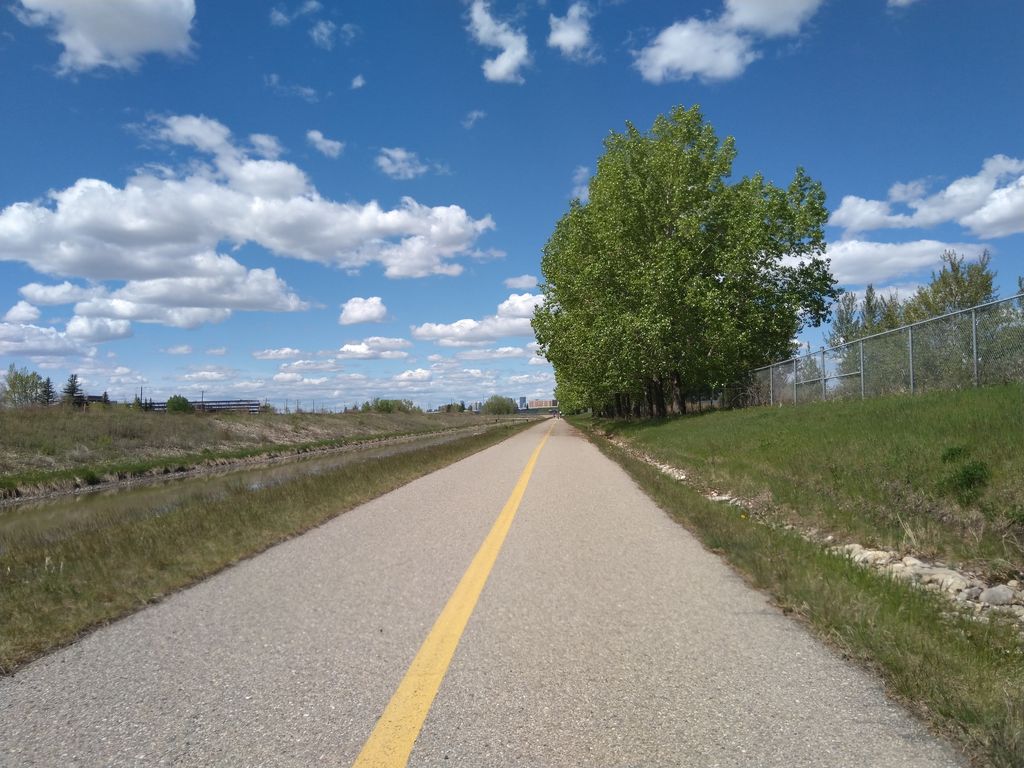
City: calgary